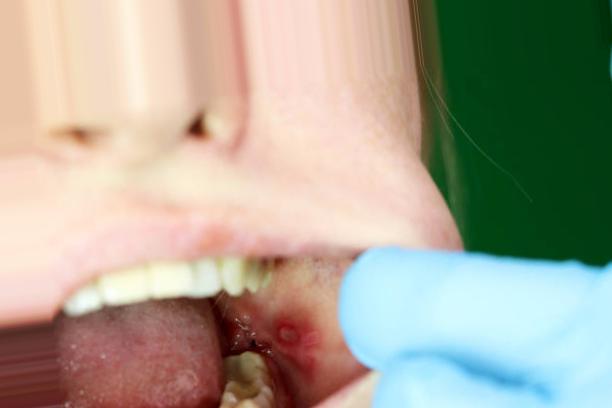
Condition: Mouth Ulcer